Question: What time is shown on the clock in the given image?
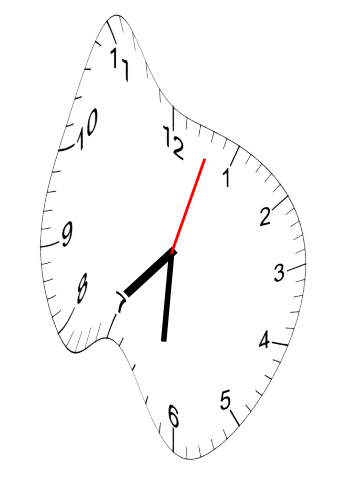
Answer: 07:31:03